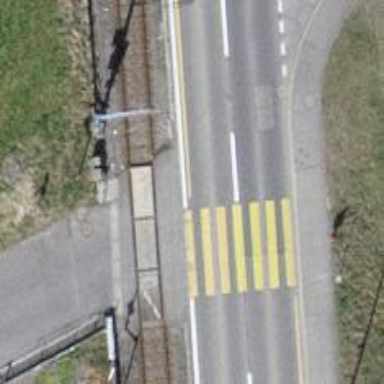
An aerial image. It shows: Level crossing along the railway.